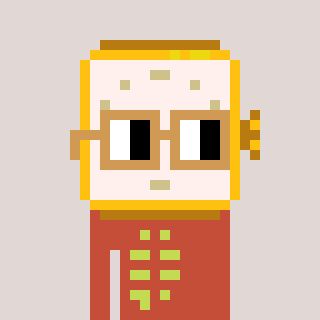
a pixel art character with square brown glasses, a watch-shaped head and a rust-colored body on a warm background